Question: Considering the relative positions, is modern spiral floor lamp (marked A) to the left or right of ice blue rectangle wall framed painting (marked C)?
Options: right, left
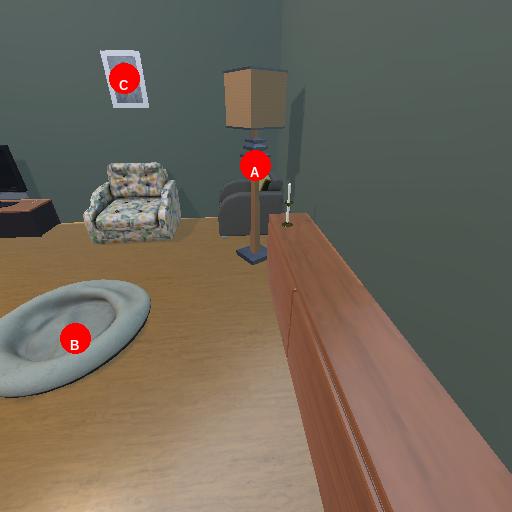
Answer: right